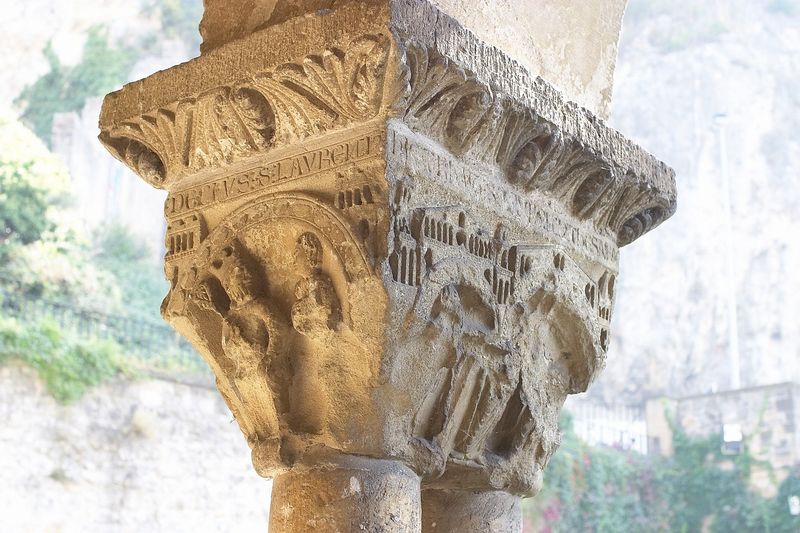
Titel: San Pedro de la Rúa
Standort: Estella, San Pedro de la Rúa (EU - E)
Schlagwörter: blätter, himmel, wolken, bäume, grün, stadt, blumen, frau, säule, säulen, haus, ornament, stein, büsche, kirche, paar, personen, krone, garten, relief, schrift, bogen, könig, dekoration, detail, inschrift, verzierung, halle, foto, fotografie, stadst, kapitell, sandstein, zerstört, fotographie, zepter, szepter, byzanz, verwittert, ornamnt, knig